Question: I have a collection of images in a windows form, and want to make them 'non rectangular' - i.e, a transparent background.
However, when using the 'transparencyKey', yes both loose their background color. However, I can only see one and not the other at any one time (depending on which is 'broughtToFront').
Is there a way of having two images displayed on the form, both being 'non rectangular', and both have transparent backgrounds?
Please note: I have managed to get the background to be transparent ('TransparencyKey' is set to a 'gray (RGB of 66,66,66)', and both images have the same background.
I have heard of the term ''regions'', but from what I can tell, this is usually a very 'Heavy' way on the CPU.
Any advice much appreciated and happy to answer any clarification questions (as I am not very good at explaining myself).
Note. The 'effect' I am trying to achieve is similar to that of the X-Men doors opening on start up of the project - with my desktop being behind the doors.

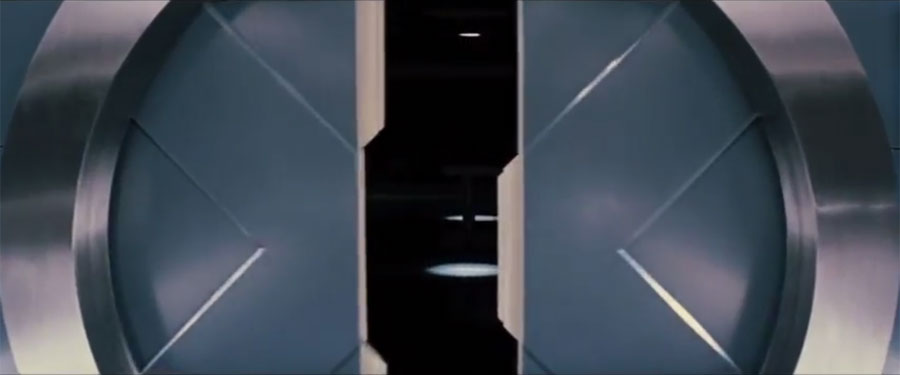
Answer: This attempt uses the UpdateLayeredWindow API : <URL>
I inspired my implementation with this one from Corylulu : <URL>
The two bitmaps are created on the fly but you can load them from the file system or whatever.
The overlay window currently spreads over the whole primary screen but you can also choose to set the location and size of the form to whatever your need is (e.g. on top of another form).
I implemented a very basic animation for the two bitmaps but it is up to you to be more creative than me :)
'''
using System;
using System.Drawing;
using System.Drawing.Drawing2D;
using System.Drawing.Imaging;
using System.Runtime.InteropServices;
using System.Windows.Forms;
namespace StackOverflow25400312
{
static class Program
{
[STAThread]
static void Main()
{
Application.EnableVisualStyles();
Application.SetCompatibleTextRenderingDefault(false);
var bounds = Screen.PrimaryScreen.Bounds;
var imagesSize = new Size(bounds.Width * 2 / 3, bounds.Height);
var left = LoadLeftDoorTransparentPng(imagesSize);
var right = LoadRightDoorTransparentPng(imagesSize);
// Create a form with same dimension as the screen.
var form = new OverlayForm(left, right, bounds);
Application.Run(form);
}
private static Image GenerateImage(GraphicsPath path, Size sz)
{
var bitmap = new Bitmap(sz.Width, sz.Height, PixelFormat.Format32bppArgb);
var graphics = Graphics.FromImage(bitmap);
graphics.Clear(Color.Transparent);
graphics.FillPath(Brushes.Red, path);
return bitmap;
}
private static Image LoadRightDoorTransparentPng(Size sz)
{
int w = sz.Width;
int h = sz.Height;
var path = new GraphicsPath();
path.AddLines(new[]
{
new Point(w / 2, 0),
new Point(w, 0),
new Point(w, h),
new Point(w / 2, h),
new Point(0, h / 2),
});
// I will generate it by code but you should use Bitmap.FromFile(...)
return GenerateImage(path, sz);
}
private static Image LoadLeftDoorTransparentPng(Size sz)
{
int w = sz.Width;
int h = sz.Height;
var path = new GraphicsPath();
path.AddLines(new[]
{
new Point(0, 0),
new Point(w, 0),
new Point(w / 2, h / 2),
new Point(w, h),
new Point(0, h),
});
// I will generate it by code but you should use Bitmap.FromFile(...)
return GenerateImage(path, sz);
}
}
public class OverlayForm : Form
{
public const int WS_EX_NOACTIVATE = 0x08000000;
public const int WS_EX_TOOLWINDOW = 0x00000080;
public const int WS_EX_TOPMOST = 0x00000008;
public const int WS_EX_LAYERED = 0x00080000;
public const int WS_EX_TRANSPARENT = 0x00000020;
[DllImport("gdi32.dll")]
public static extern bool DeleteDC(IntPtr hdc);
[DllImport("user32.dll", SetLastError = true)]
public static extern IntPtr GetDC(IntPtr hWnd);
[DllImport("gdi32.dll", SetLastError = true)]
public static extern IntPtr CreateCompatibleDC(IntPtr hdc);
[DllImport("gdi32.dll", ExactSpelling = true, PreserveSig = true, SetLastError = true)]
public static extern IntPtr SelectObject(IntPtr hdc, IntPtr hgdiobj);
[DllImport("user32.dll")]
public static extern bool ReleaseDC(IntPtr hWnd, IntPtr hDC);
[DllImport("gdi32.dll")]
public static extern bool DeleteObject(IntPtr hObject);
[DllImport("user32.dll", ExactSpelling = true, SetLastError = true)]
public static extern bool UpdateLayeredWindow(IntPtr hwnd, IntPtr hdcDst,
ref POINT pptDst, ref SIZE psize, IntPtr hdcSrc, ref POINT pptSrc, uint crKey,
[In] ref BLENDFUNCTION pblend, uint dwFlags);
public const int ULW_ALPHA = 2;
[StructLayout(LayoutKind.Sequential)]
public struct SIZE
{
public int cx;
public int cy;
public SIZE(int cx, int cy)
{
this.cx = cx;
this.cy = cy;
}
}
[StructLayout(LayoutKind.Sequential)]
public struct POINT
{
public int X;
public int Y;
public POINT(int x, int y)
{
this.X = x;
this.Y = y;
}
public POINT(System.Drawing.Point pt) : this(pt.X, pt.Y) { }
public static implicit operator System.Drawing.Point(POINT p)
{
return new System.Drawing.Point(p.X, p.Y);
}
public static implicit operator POINT(System.Drawing.Point p)
{
return new POINT(p.X, p.Y);
}
}
[StructLayout(LayoutKind.Sequential)]
public struct BLENDFUNCTION
{
public byte BlendOp;
public byte BlendFlags;
public byte SourceConstantAlpha;
public byte AlphaFormat;
public BLENDFUNCTION(byte op, byte flags, byte alpha, byte format)
{
BlendOp = op;
BlendFlags = flags;
SourceConstantAlpha = alpha;
AlphaFormat = format;
}
}
public const int AC_SRC_OVER = 0x00;
public const int AC_SRC_ALPHA = 0x01;
private readonly Image _left;
private readonly Image _right;
private readonly Bitmap _backBuffer;
private readonly Timer _timer;
private int _offset;
public OverlayForm(Image left, Image right, Rectangle bounds)
{
_left = left;
_right = right;
_backBuffer = new Bitmap(bounds.Width, bounds.Height, PixelFormat.Format32bppArgb);
_timer = new Timer();
_offset = 0;
Bounds = bounds;
FormBorderStyle = FormBorderStyle.None;
StartPosition = FormStartPosition.Manual;
ShowInTaskbar = false;
}
protected override bool ShowWithoutActivation
{
get { return true; }
}
protected override CreateParams CreateParams
{
get
{
CreateParams cp = base.CreateParams;
cp.ExStyle |= WS_EX_LAYERED; // This form has to have the WS_EX_LAYERED extended style
cp.ExStyle |= WS_EX_TRANSPARENT; // Click through.
cp.ExStyle |= WS_EX_NOACTIVATE | WS_EX_TOOLWINDOW | WS_EX_TOPMOST;
return cp;
}
}
protected override void OnLoad(EventArgs e)
{
base.OnLoad(e);
_timer.Interval = 16;
_timer.Tick += _timer_Tick;
_timer.Start();
}
private void UpdateLayeredWindow()
{
using (Graphics g = Graphics.FromImage(_backBuffer))
{
g.Clear(Color.Transparent);
g.DrawImage(_left, 0 - _offset, 0);
g.DrawImage(_right, Width - _right.Width + _offset, 0);
SetBitmap(_backBuffer);
}
}
private void SetBitmap(Bitmap bitmap)
{
// 1. Create a compatible DC with screen;
// 2. Select the bitmap with 32bpp with alpha-channel in the compatible DC;
// 3. Call the UpdateLayeredWindow.
IntPtr screenDc = GetDC(IntPtr.Zero);
IntPtr memDc = CreateCompatibleDC(screenDc);
IntPtr hBitmap = IntPtr.Zero;
IntPtr oldBitmap = IntPtr.Zero;
try
{
hBitmap = bitmap.GetHbitmap(Color.FromArgb(0)); // grab a GDI handle from this GDI+ bitmap
oldBitmap = SelectObject(memDc, hBitmap);
SIZE size = new SIZE(bitmap.Width, bitmap.Height);
POINT pointSource = new POINT(0, 0);
POINT topPos = new POINT(Left, Top);
BLENDFUNCTION blend = new BLENDFUNCTION();
blend.BlendOp = AC_SRC_OVER;
blend.BlendFlags = 0;
blend.SourceConstantAlpha = 255;
blend.AlphaFormat = AC_SRC_ALPHA;
bool fail = UpdateLayeredWindow(this.Handle, screenDc, ref topPos, ref size, memDc, ref pointSource, 0, ref blend, ULW_ALPHA);
}
finally
{
ReleaseDC(IntPtr.Zero, screenDc);
if (hBitmap != IntPtr.Zero)
{
SelectObject(memDc, oldBitmap);
DeleteObject(hBitmap);
}
DeleteDC(memDc);
}
}
void _timer_Tick(object sender, EventArgs e)
{
int distance = _left.Width - _offset;
// Is animation done?
if (distance == 0)
{
_timer.Stop();
Close();
return;
}
// Step forward.
// You can replace with any easing function of your choice,
// but this one works well usually.
int step = distance / 9;
// Help it a little when the animation is about to end.
if (step == 0)
step = distance;
_offset += step;
UpdateLayeredWindow();
}
protected override void Dispose(bool disposing)
{
base.Dispose(disposing);
if (disposing)
{
_left.Dispose();
_right.Dispose();
_backBuffer.Dispose();
_timer.Dispose();
}
}
}
}
'''